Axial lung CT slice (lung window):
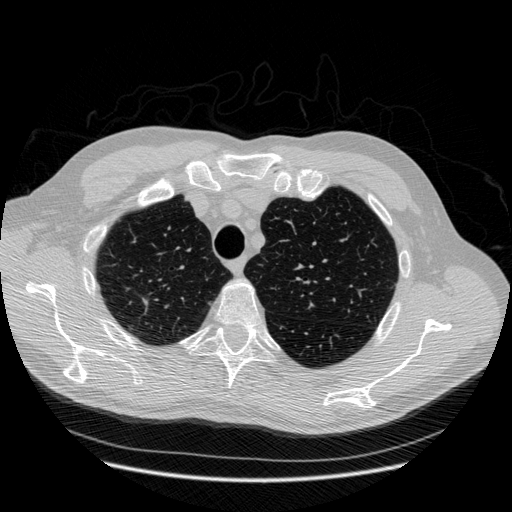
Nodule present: no